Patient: sex M, age 47
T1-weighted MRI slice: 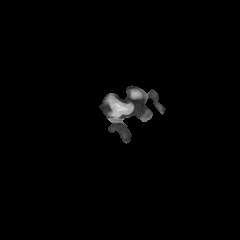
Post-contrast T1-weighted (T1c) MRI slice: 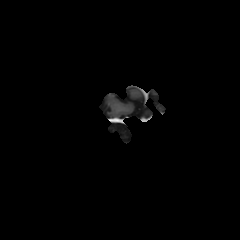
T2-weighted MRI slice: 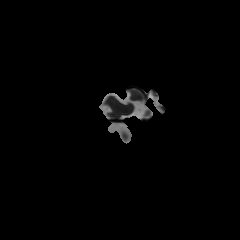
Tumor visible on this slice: no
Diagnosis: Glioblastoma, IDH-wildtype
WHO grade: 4